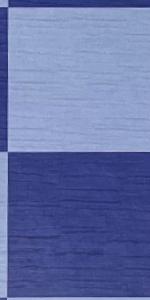
Label: Empty